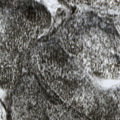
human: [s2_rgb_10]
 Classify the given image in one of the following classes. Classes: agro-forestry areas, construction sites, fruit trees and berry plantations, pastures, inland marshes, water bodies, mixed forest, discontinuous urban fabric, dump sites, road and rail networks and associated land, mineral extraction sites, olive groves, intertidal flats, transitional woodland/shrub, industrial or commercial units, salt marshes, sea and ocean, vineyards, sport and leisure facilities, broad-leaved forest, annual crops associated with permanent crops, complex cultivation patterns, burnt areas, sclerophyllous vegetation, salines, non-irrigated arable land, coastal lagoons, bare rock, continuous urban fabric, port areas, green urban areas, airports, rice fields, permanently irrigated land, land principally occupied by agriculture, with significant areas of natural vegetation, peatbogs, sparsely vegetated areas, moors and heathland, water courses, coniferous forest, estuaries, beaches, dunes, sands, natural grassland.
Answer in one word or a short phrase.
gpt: coniferous forest, mixed forest, transitional woodland/shrub